Aerial crown-view tile of a tropical tree (Barro Colorado Island, Panama), acquired 20240716:
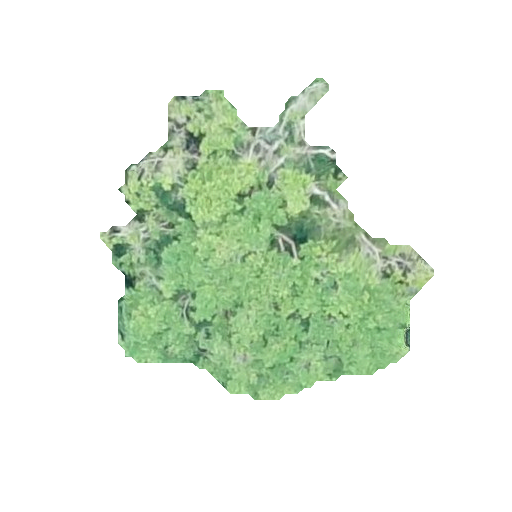
Species: Terminalia amazonia
GBIF accepted scientific name: Terminalia amazonica
Crown area: 103.145 m²